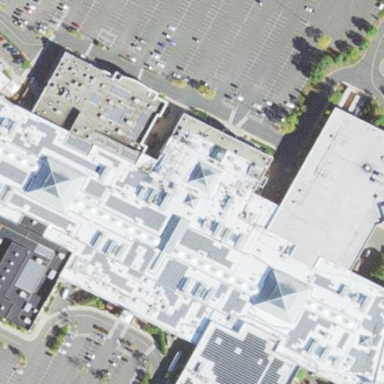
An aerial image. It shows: Retail building in mall.